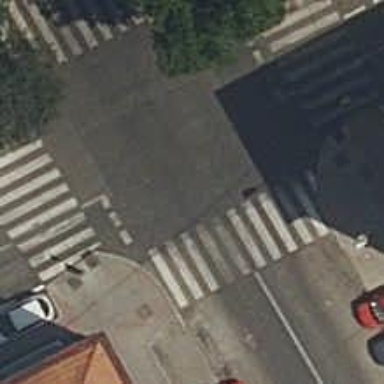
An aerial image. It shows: Uncontrolled zebra crossing on the road.